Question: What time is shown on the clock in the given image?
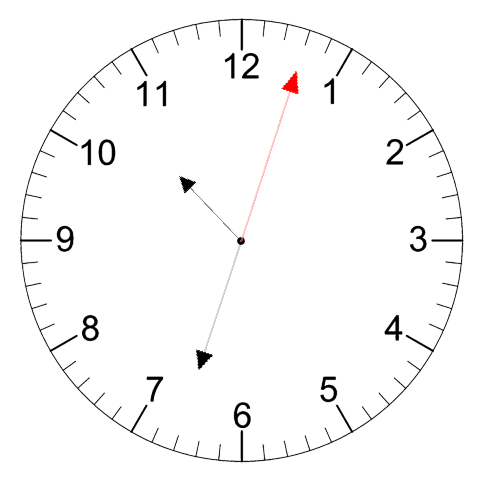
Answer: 10:33:03